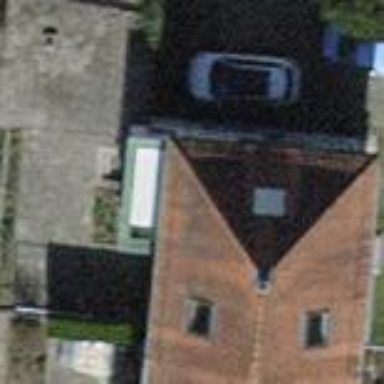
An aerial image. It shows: Building with tiled roof.